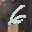
Label: 6